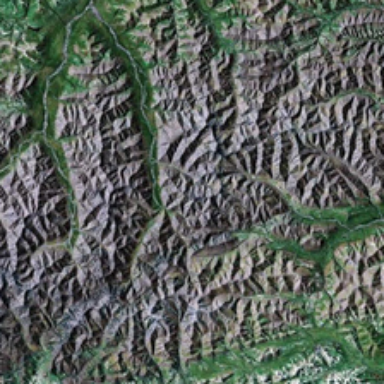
Some gray and green mountains are together .